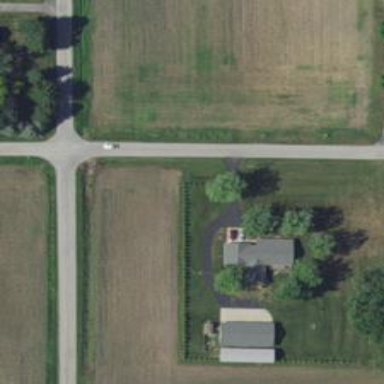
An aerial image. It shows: Driveway.